Question: This is just a Grade 11 student getting into coding. I was working on this project where I had to create functions that will print out asterisks of any given height or width.
It took me like 10 minutes to almost get it done, but I can't get rid of the "None" sign that follows right after the asterisk. I tried returning "" and if-else, but I'm still stuck.

'''
def drawLine (Width):
if x >= 1:
for i in range (0, x):
print ('*'),
def control (Height):
if y >= 1:
for i in range (0, y):
print drawLine(x)
y = input('Height: ')
x = input('Width: ')
control (y)
'''
Screenshot(<URL>
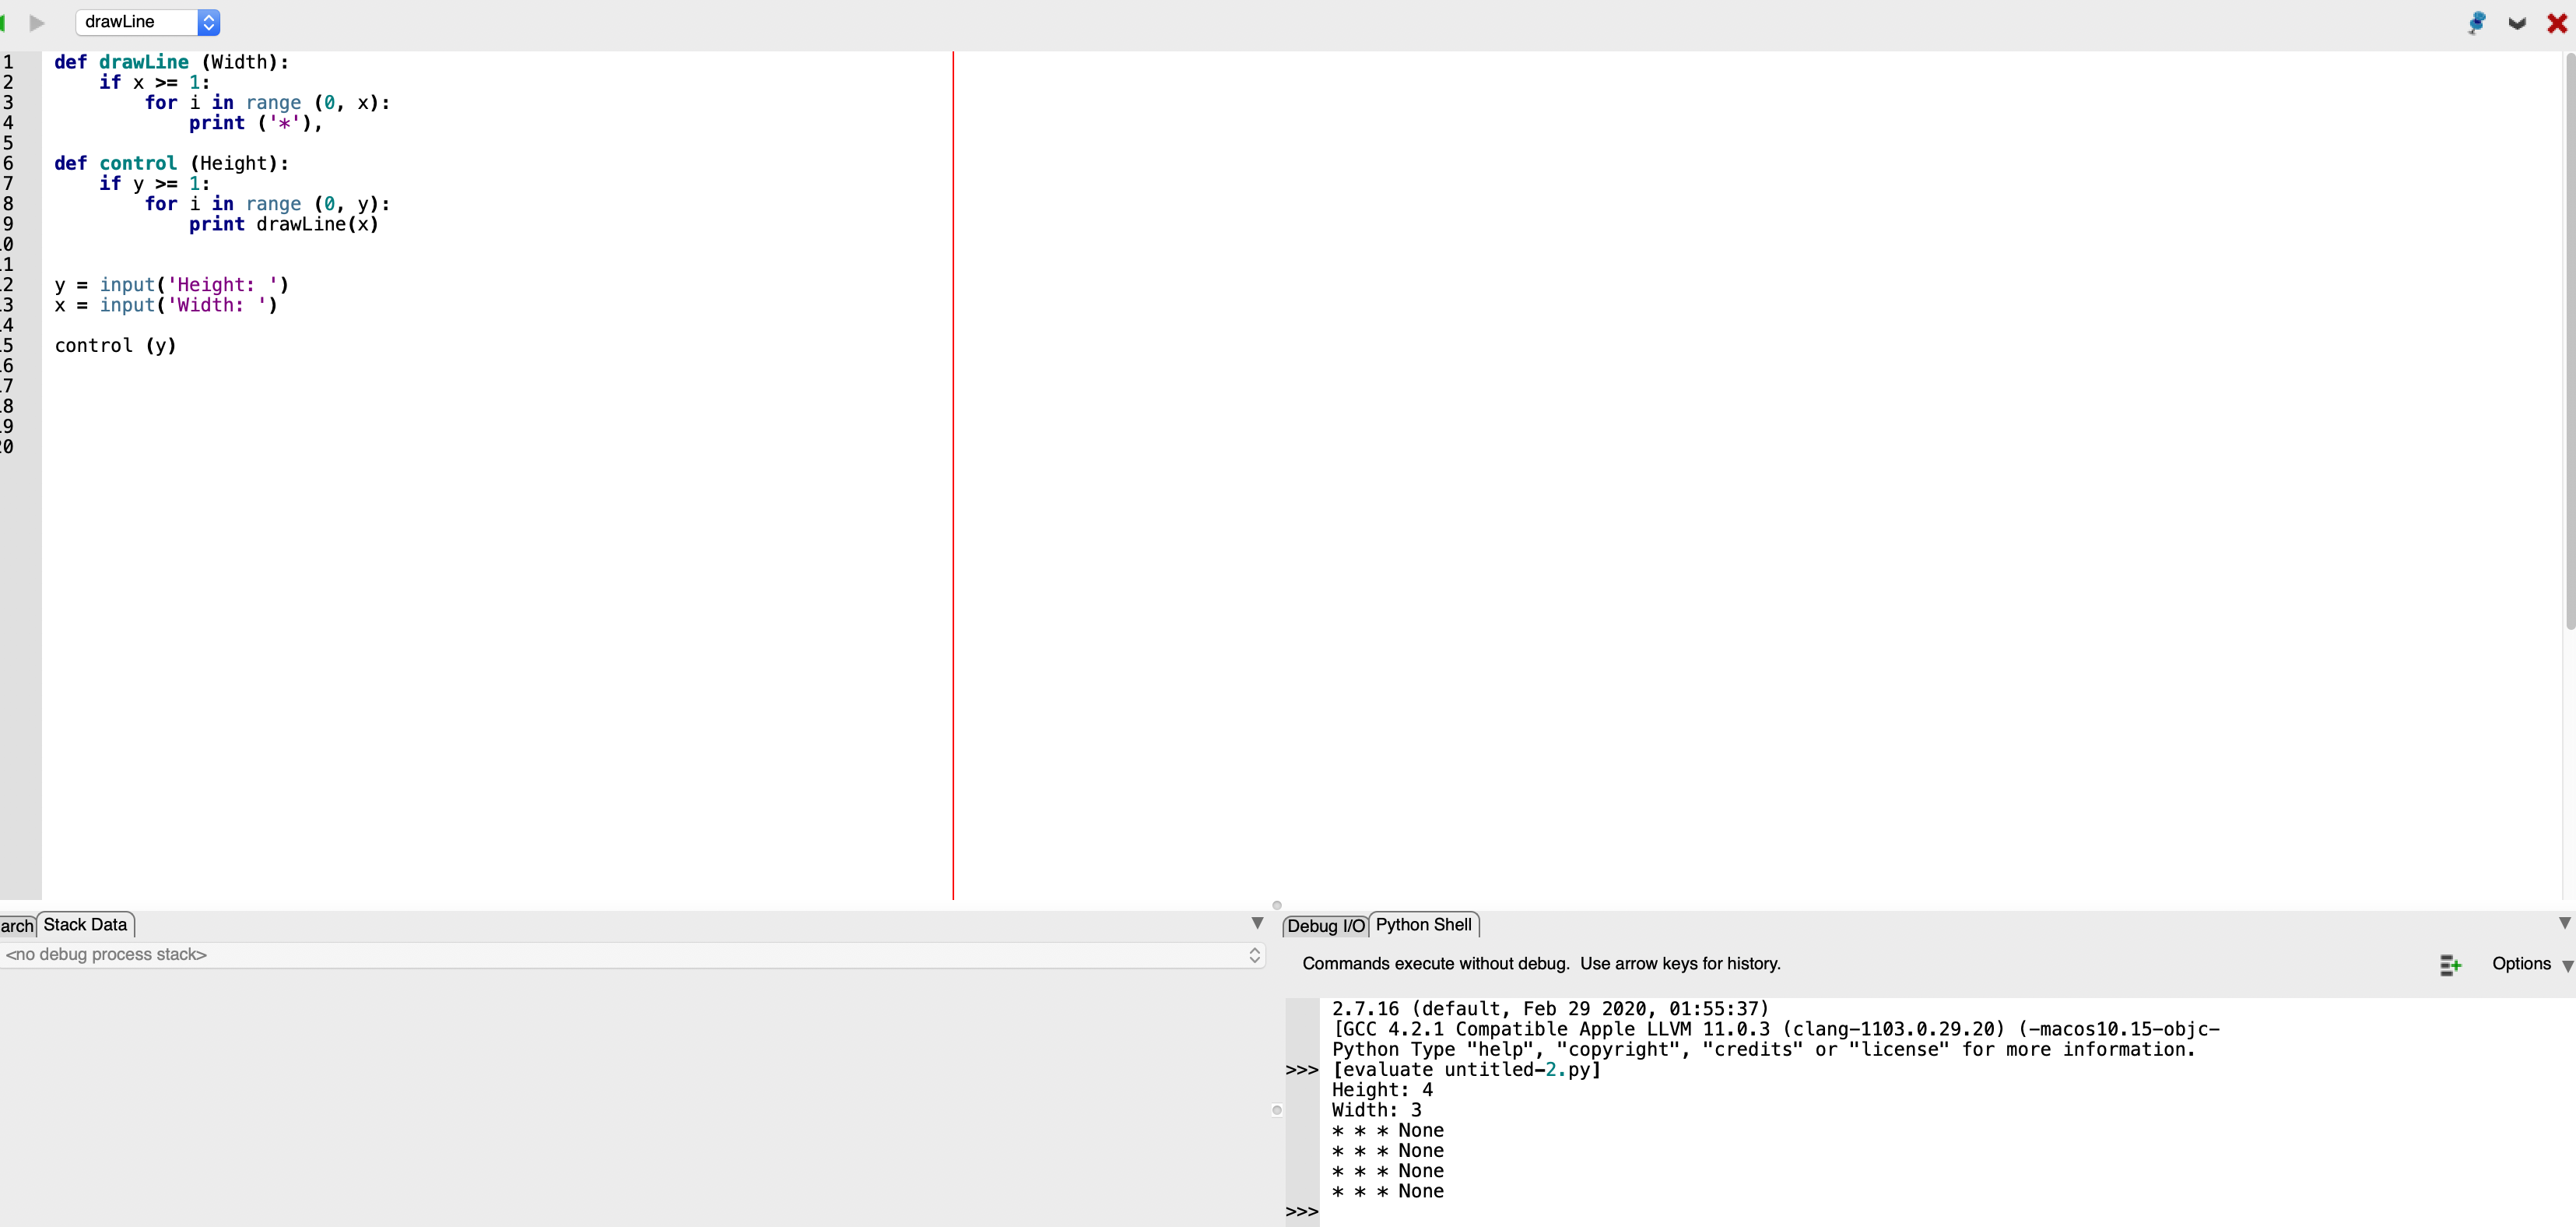
Answer: I've ran and checked solution.
'''
y = int(input('Height: '))
x = int(input('Width: '))
if x >= 1 and y >= 1:
str = "* " * x # multiply the string by x
for i in range(0, y):
print(str) # vertically print the generated string
'''